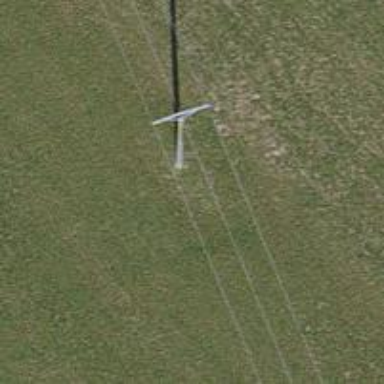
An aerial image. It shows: Power pole.